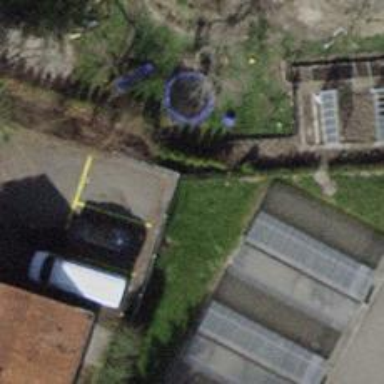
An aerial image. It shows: Hedge acting as barrier.